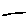
Label: line